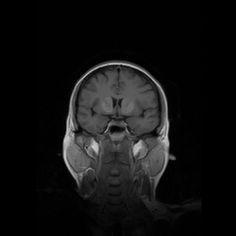
Label: notumor